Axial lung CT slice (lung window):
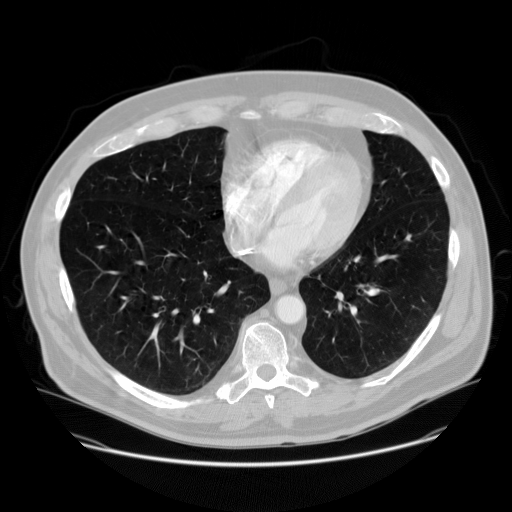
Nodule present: no